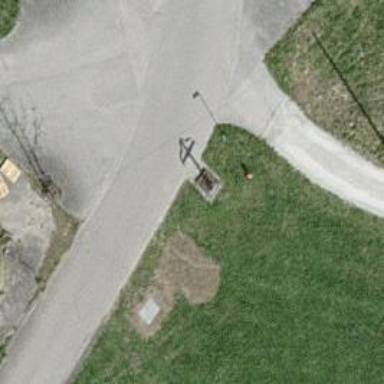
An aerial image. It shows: Historic wayside cross.